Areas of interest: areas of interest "Swimming Pool"
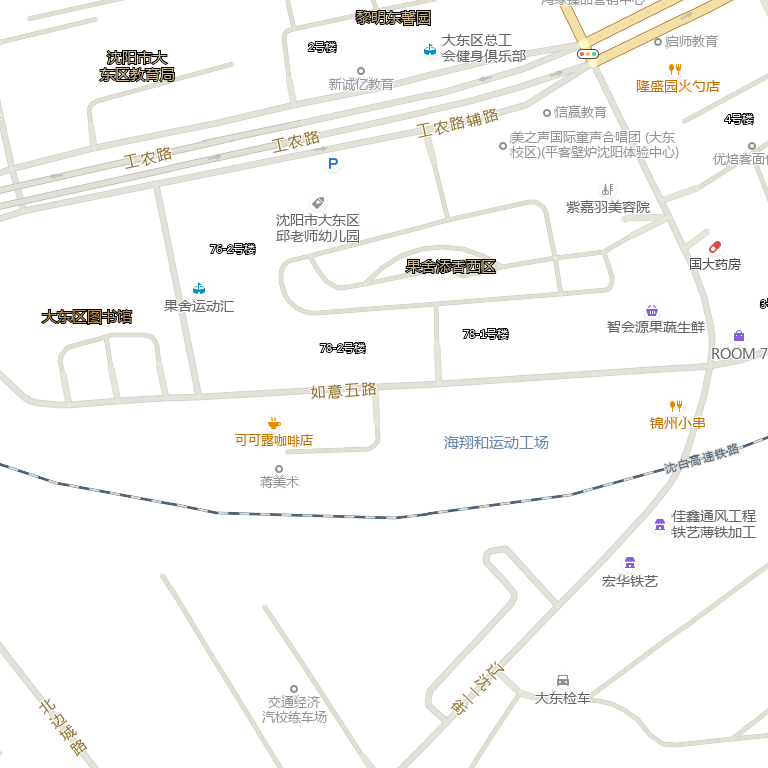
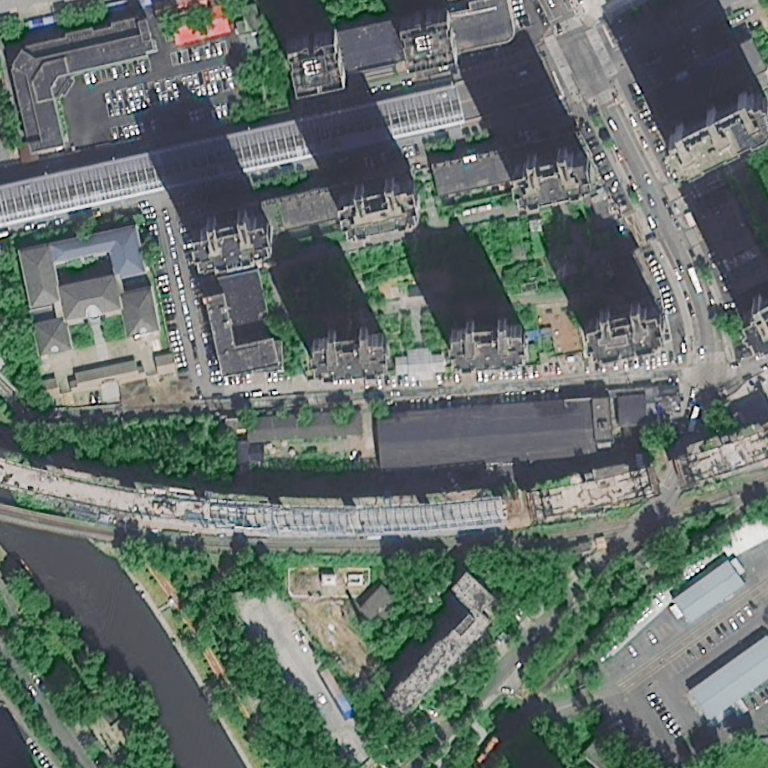